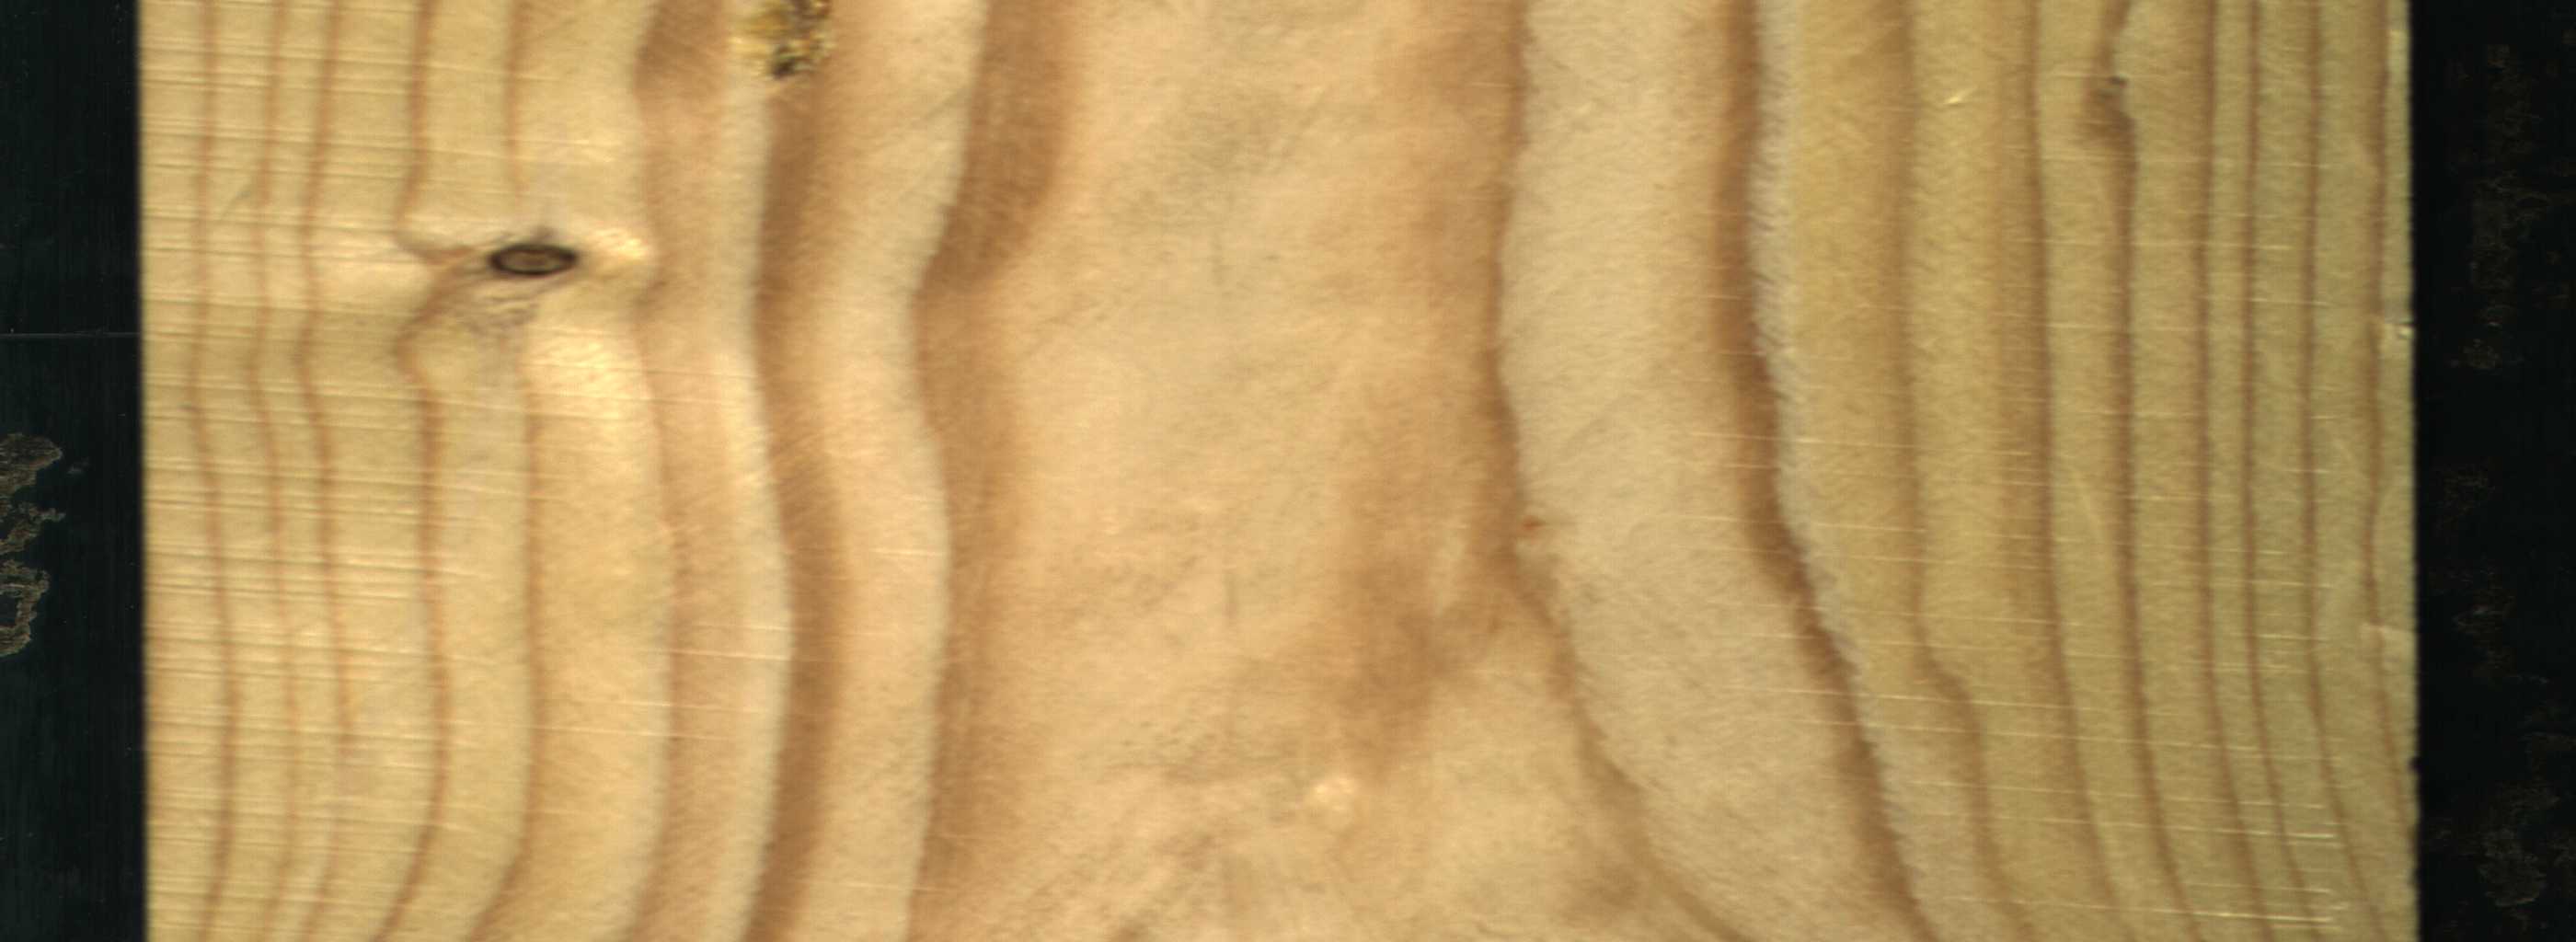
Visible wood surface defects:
resin
Dead_Knot